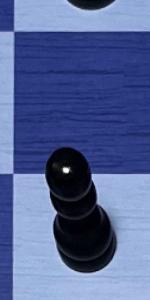
Label: Pawn_Black